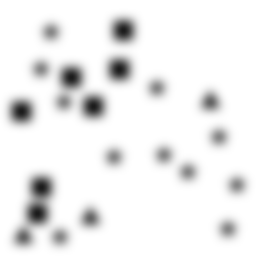
Squares: 7
Triangles: 3
Stars: 11
Total shapes: 21